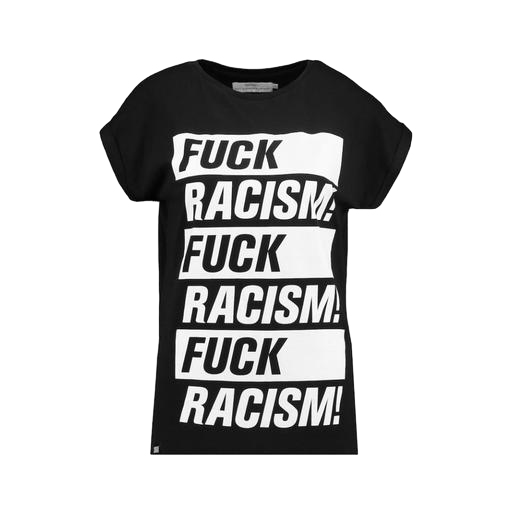
black whiteprint t-shirt, black printed sayings t-shirt, black message t-shirt, white background